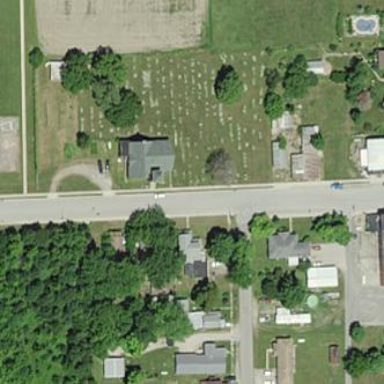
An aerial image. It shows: Graveyard.